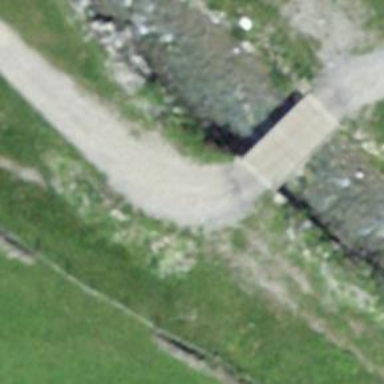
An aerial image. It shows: Unpaved track with bridge. The track has grade2 track type.